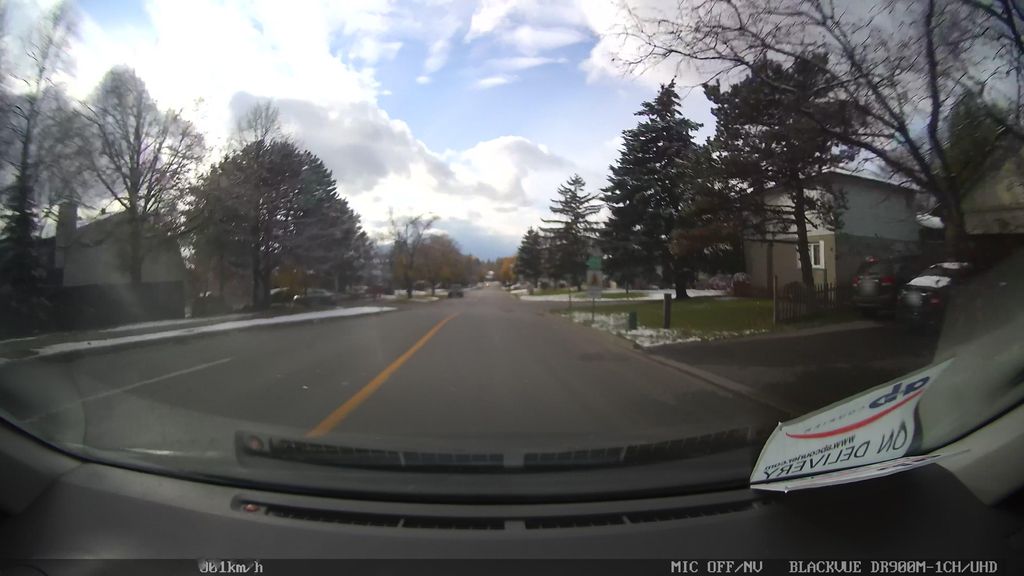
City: toronto